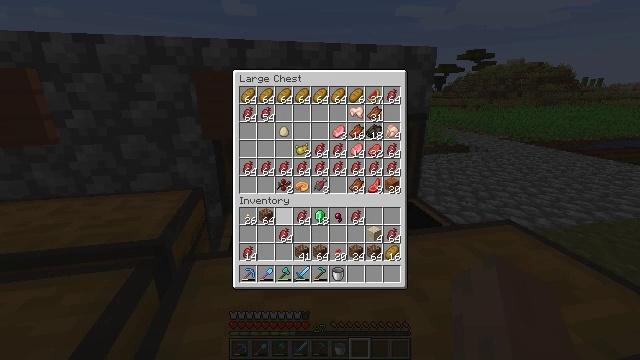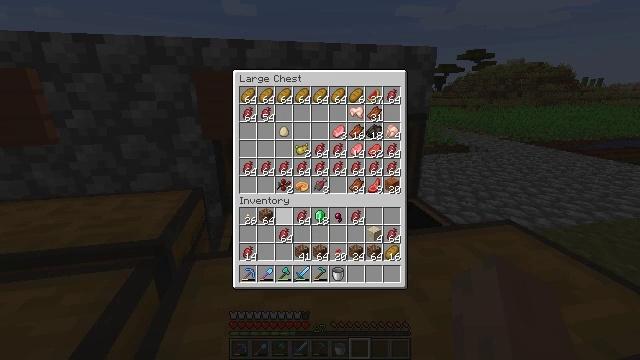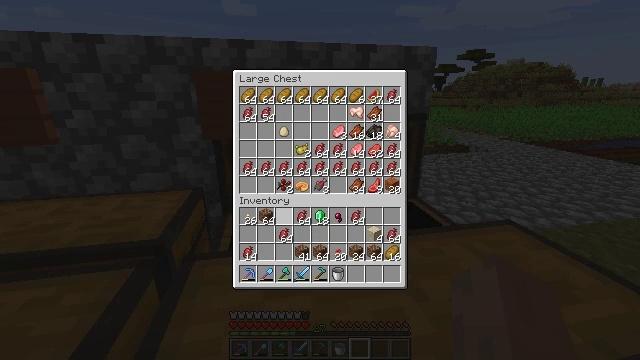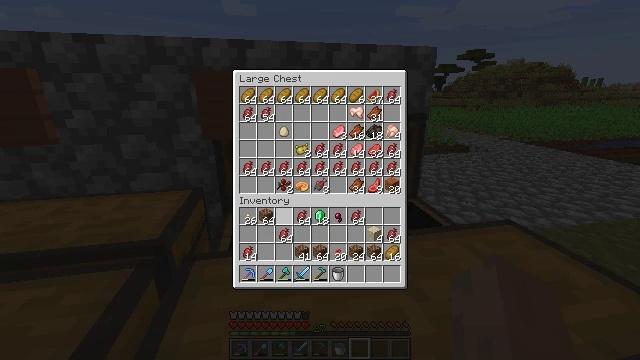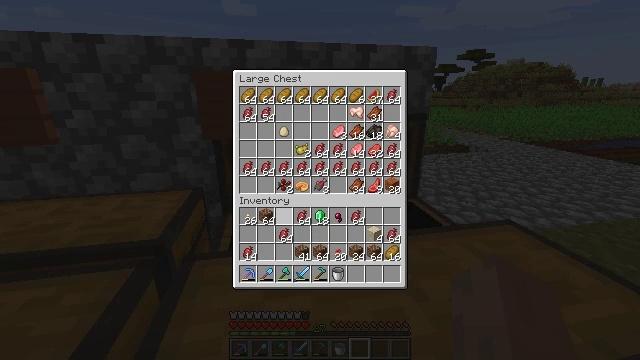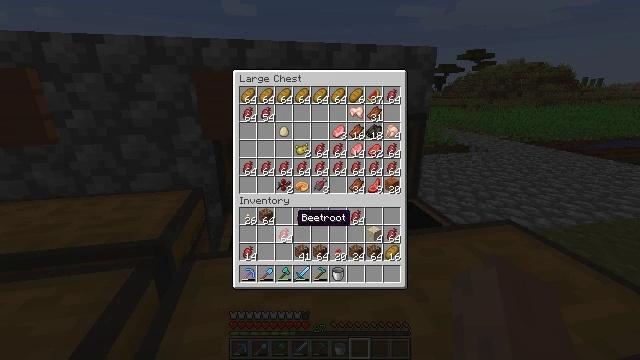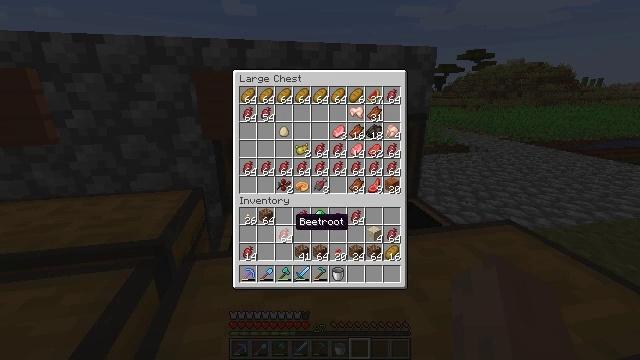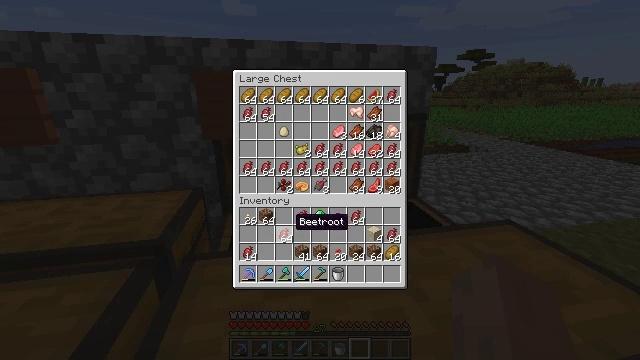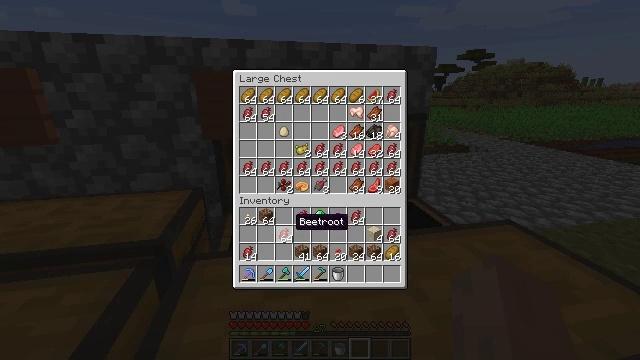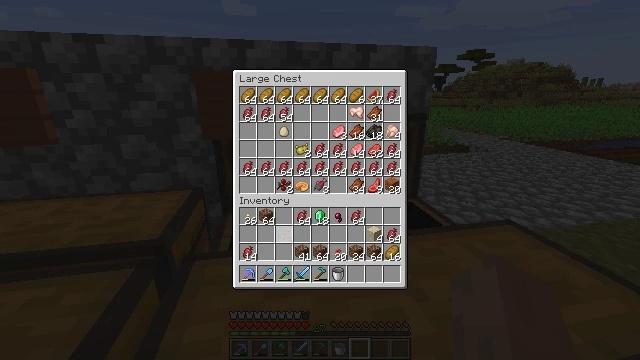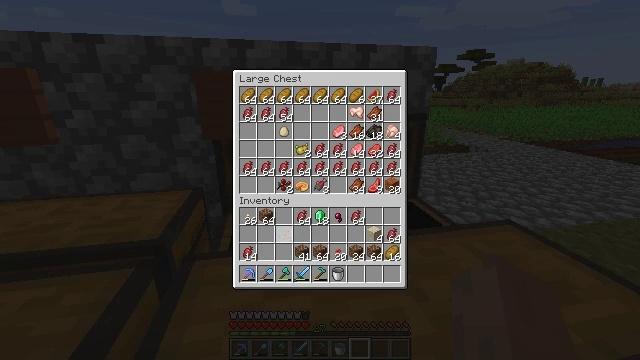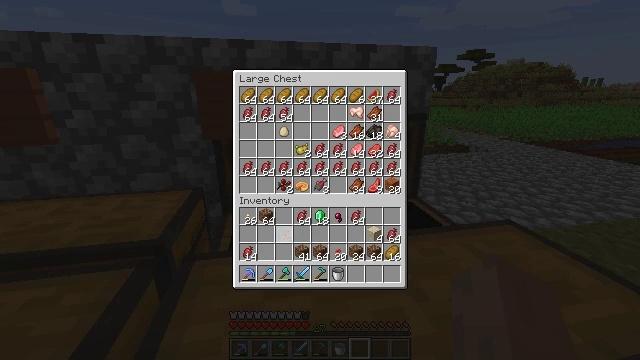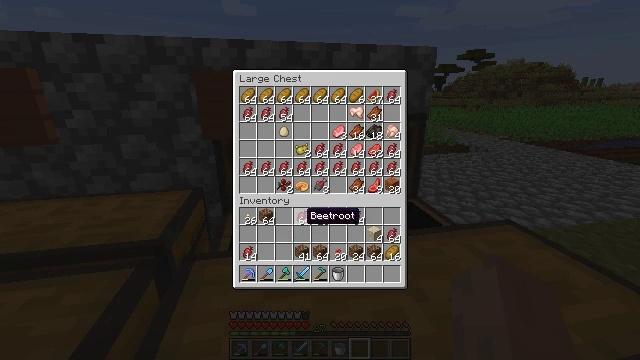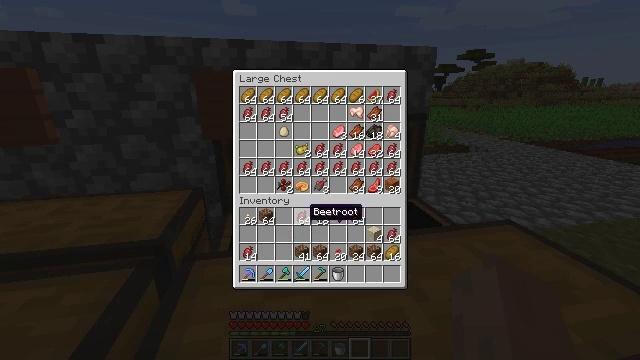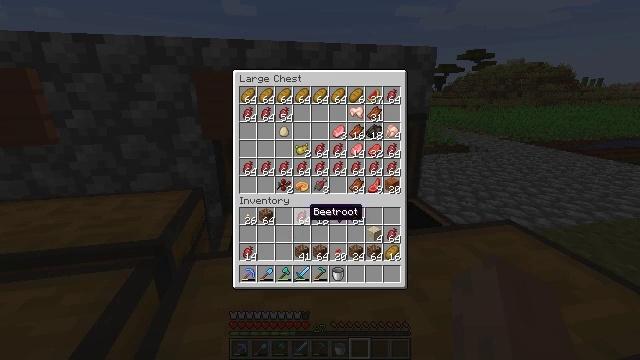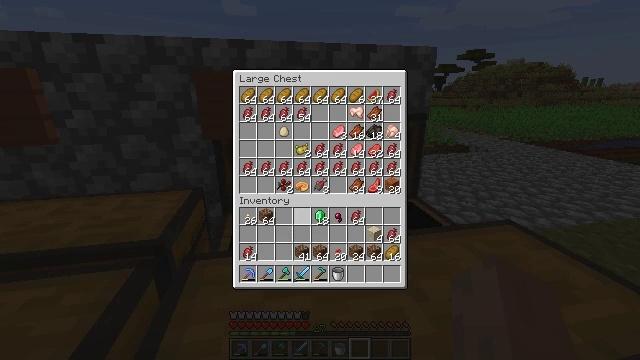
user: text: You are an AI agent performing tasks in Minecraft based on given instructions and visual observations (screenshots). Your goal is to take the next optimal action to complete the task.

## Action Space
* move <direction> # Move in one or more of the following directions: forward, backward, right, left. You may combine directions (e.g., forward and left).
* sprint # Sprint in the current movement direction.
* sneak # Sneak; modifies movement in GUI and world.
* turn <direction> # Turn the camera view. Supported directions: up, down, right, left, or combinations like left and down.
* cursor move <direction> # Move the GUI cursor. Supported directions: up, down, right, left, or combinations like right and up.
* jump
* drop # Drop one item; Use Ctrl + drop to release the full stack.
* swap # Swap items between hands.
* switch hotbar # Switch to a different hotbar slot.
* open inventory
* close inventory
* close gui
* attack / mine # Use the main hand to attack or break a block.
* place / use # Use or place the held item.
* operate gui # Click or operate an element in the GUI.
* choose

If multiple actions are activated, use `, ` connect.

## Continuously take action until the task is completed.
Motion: motion action
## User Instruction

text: Break the pumpkin to collect it.
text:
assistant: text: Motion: sneak
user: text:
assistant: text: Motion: sneak, operate gui
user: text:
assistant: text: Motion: sneak, operate gui
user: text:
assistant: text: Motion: sneak
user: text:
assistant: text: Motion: sneak, cursor move down
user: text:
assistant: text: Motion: sneak
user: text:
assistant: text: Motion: sneak
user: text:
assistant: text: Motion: sneak
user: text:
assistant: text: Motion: sneak, operate gui
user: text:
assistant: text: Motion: sneak, operate gui
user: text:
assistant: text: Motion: sneak, operate gui
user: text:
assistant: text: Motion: sneak, cursor move right and up
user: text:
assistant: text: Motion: sneak
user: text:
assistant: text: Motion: sneak
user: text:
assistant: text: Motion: sneak, operate gui
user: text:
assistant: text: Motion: sneak, operate gui
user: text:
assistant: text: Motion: sneak, cursor move left
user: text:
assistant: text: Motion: sneak, cursor move left and down
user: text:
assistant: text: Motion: sneak, cursor move left and down
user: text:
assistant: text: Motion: sneak, cursor move left
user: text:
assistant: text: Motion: sneak
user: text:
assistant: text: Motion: sneak
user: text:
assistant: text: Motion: sneak, operate gui
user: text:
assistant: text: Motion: sneak, operate gui
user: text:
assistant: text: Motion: sneak, operate gui
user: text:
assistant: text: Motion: sneak, cursor move right and up
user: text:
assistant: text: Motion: sneak, cursor move right and up
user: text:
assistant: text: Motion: sneak, cursor move right
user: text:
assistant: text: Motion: sneak
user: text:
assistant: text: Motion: sneak